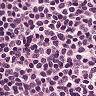
Metastatic tissue present: no